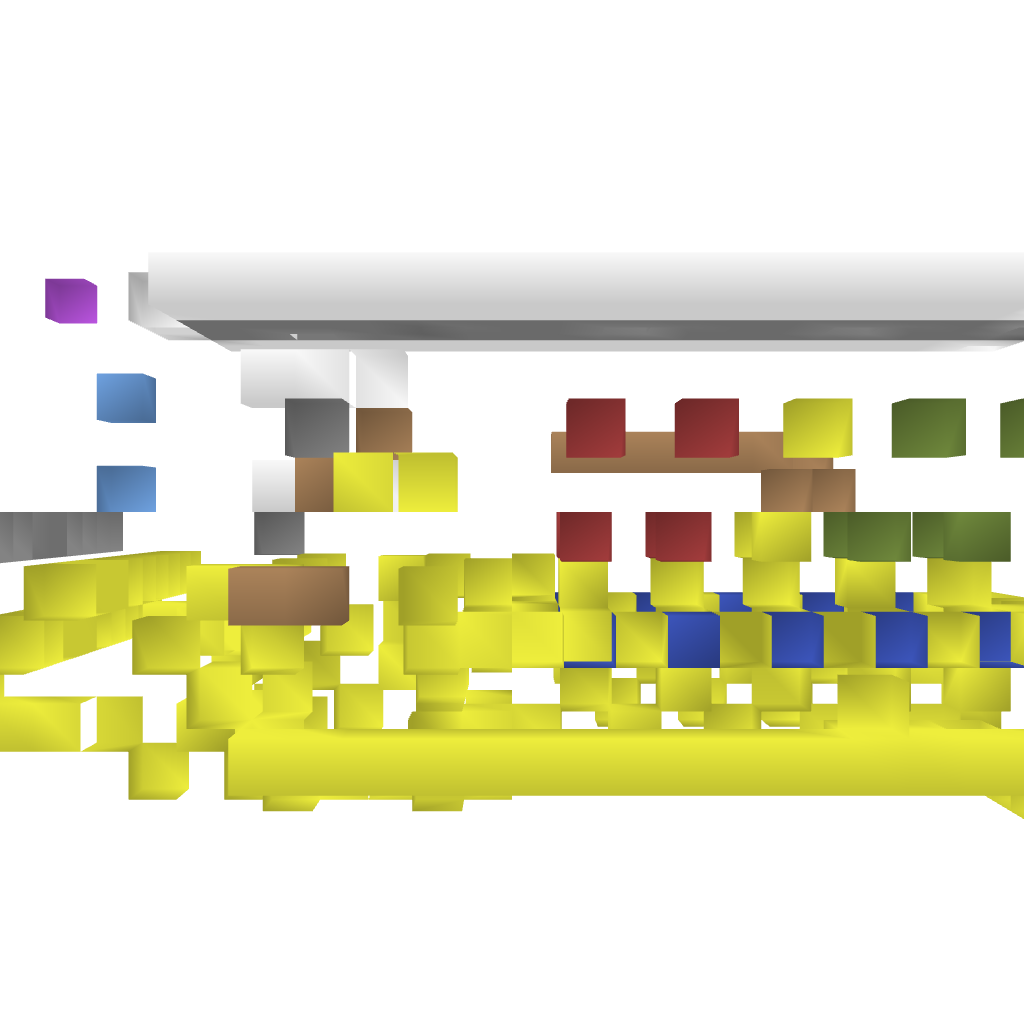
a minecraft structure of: Casino Machine 03 bad low quality